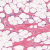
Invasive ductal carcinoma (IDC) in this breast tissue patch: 0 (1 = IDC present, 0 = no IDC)